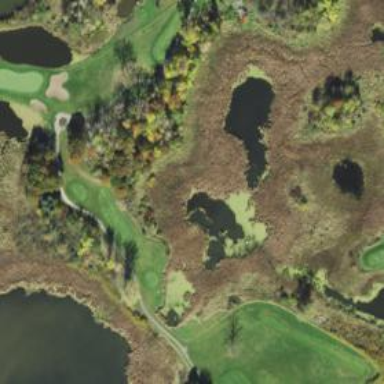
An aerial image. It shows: Water hazard in golf course. The hazard is natural water feature.